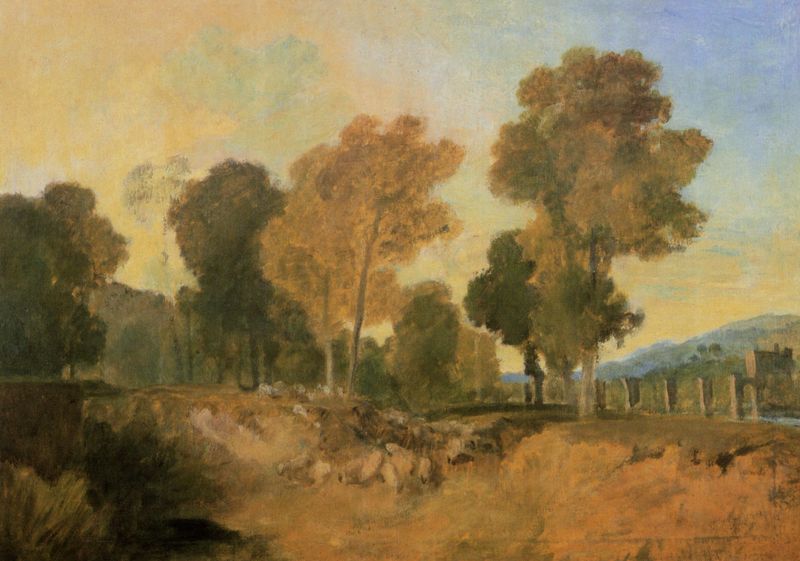
Titel: Bäume neben einem Fluss, mit Brücke in mittlerer Entfernung
Künstler: William Turner
Standort: London
Institution: Tate Gallery
Schlagwörter: baum, berg, blau, felsen, gemälde, himmel, laub, schatten, wasser, weiß, wolken, bäume, fluss, gelb, grün, impressionismus, landschaft, ocker, sand, äste, braun, licht, pastell, pfeiler, raum, strasse, gras, haus, weg, wiese, wolke, zaun, beige, stein, steine, ast, birke, birken, erde, hügel, natur, weide, wind, brücke, busch, büsche, gebüsch, kanal, sonne, wiesen, land, wald, sommer, berge, gebirge, hang, mauer, allee, sonnenuntergang, herde, herbst, fabrik, grube, querformat, tiefe, ruine, schaf, burg, himmeö, lichtung, felsbrocken, aquädukt, schafe, brückenpfeiler, hecken, landchaft, bege, luab, natur landschaft, sonne sommer